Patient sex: F
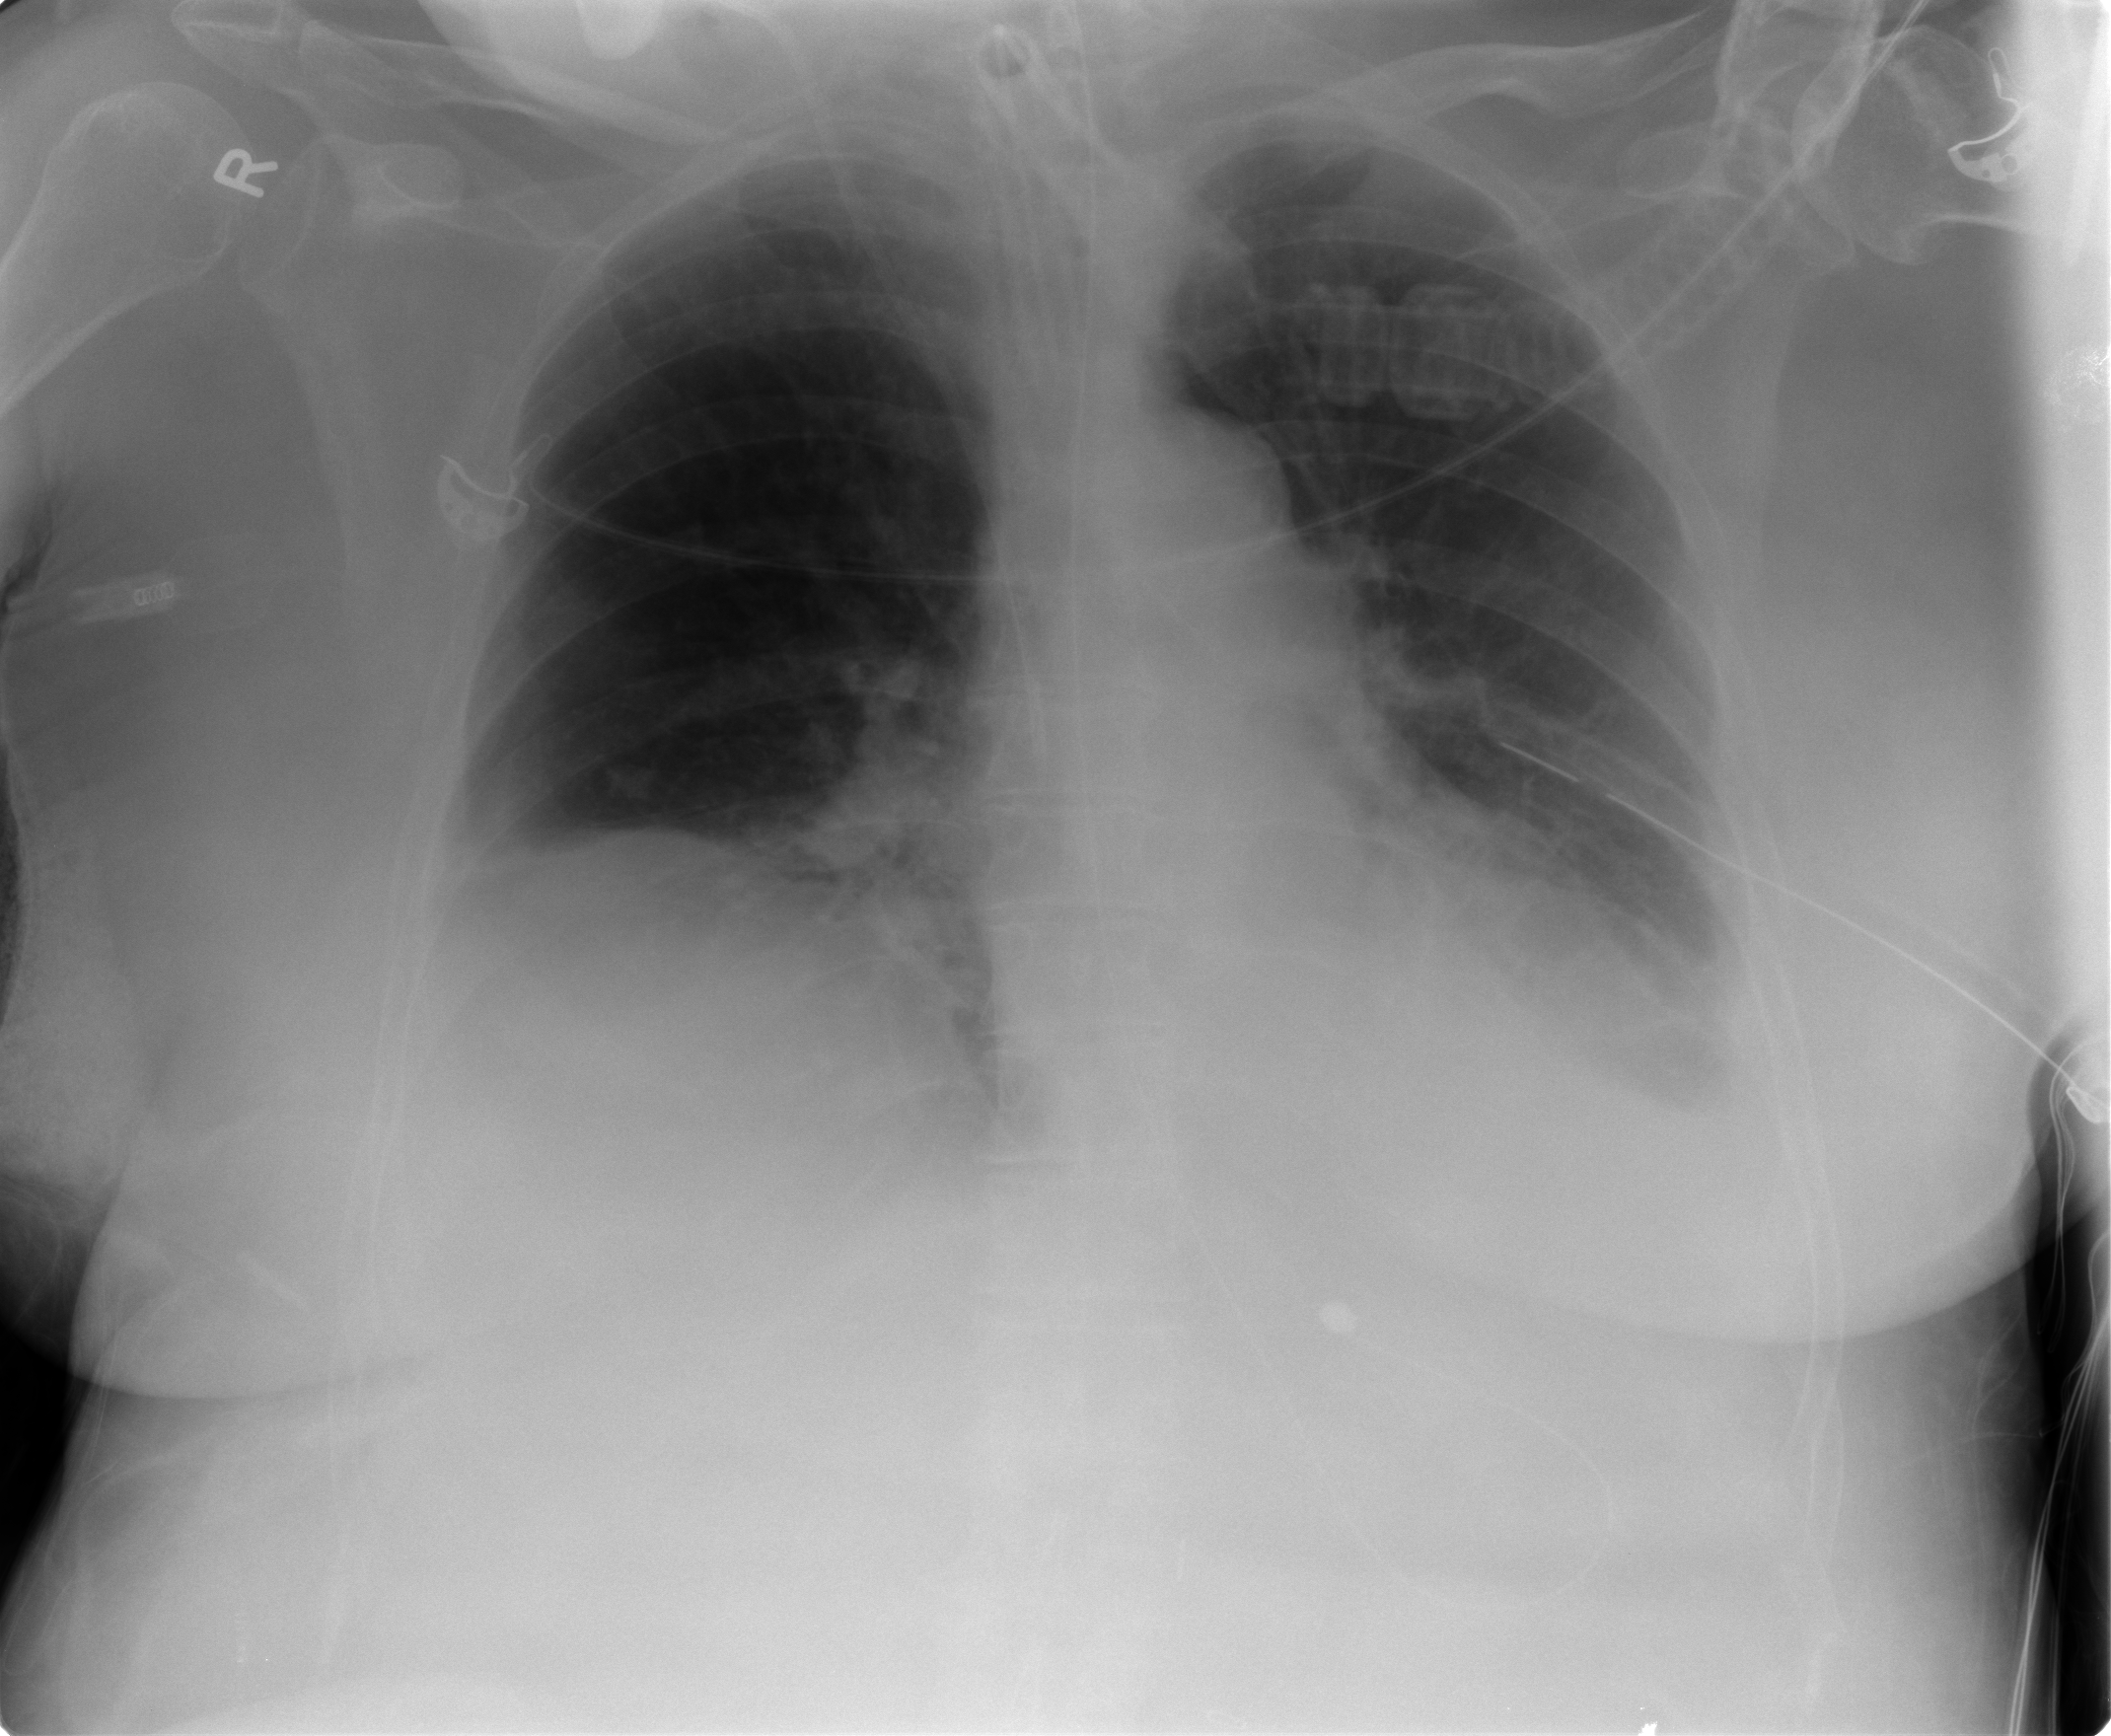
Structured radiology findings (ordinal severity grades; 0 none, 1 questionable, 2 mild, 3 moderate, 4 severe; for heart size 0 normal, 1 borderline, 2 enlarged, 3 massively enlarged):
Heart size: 2
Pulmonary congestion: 1
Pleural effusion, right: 1
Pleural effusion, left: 2
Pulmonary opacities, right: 1
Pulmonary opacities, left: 0
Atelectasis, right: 3
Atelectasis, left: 2